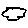
Label: cloud